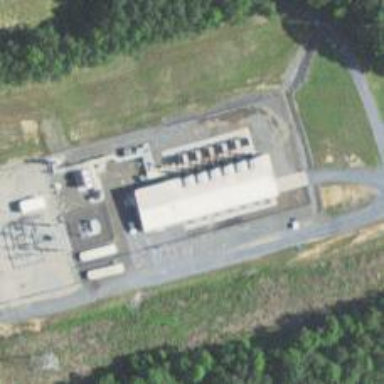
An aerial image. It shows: Generator is pictured.